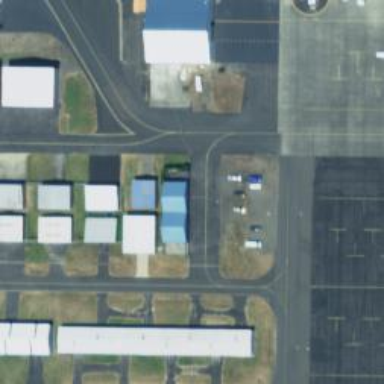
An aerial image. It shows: Image of taxiway at airport.